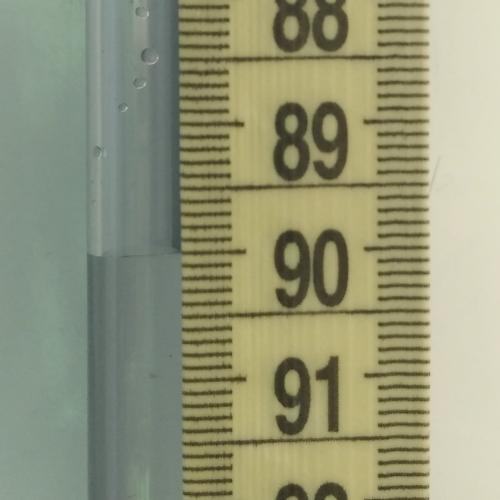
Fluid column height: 90.0 cm